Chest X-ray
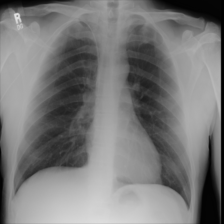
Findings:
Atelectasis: negative
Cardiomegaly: negative
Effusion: negative
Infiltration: negative
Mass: negative
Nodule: negative
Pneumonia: negative
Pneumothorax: negative
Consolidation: negative
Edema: negative
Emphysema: negative
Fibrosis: negative
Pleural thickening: negative
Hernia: negative